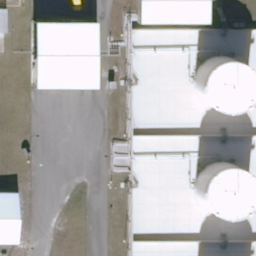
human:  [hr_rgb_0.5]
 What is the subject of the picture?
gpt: storage tanks